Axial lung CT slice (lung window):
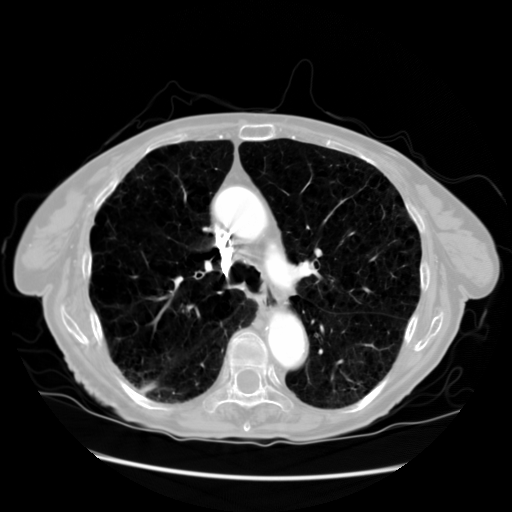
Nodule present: no